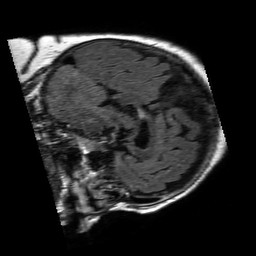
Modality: FLAIR
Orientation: sagittal
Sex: female
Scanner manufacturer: philips
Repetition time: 11 s
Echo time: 0.125 s